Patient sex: M
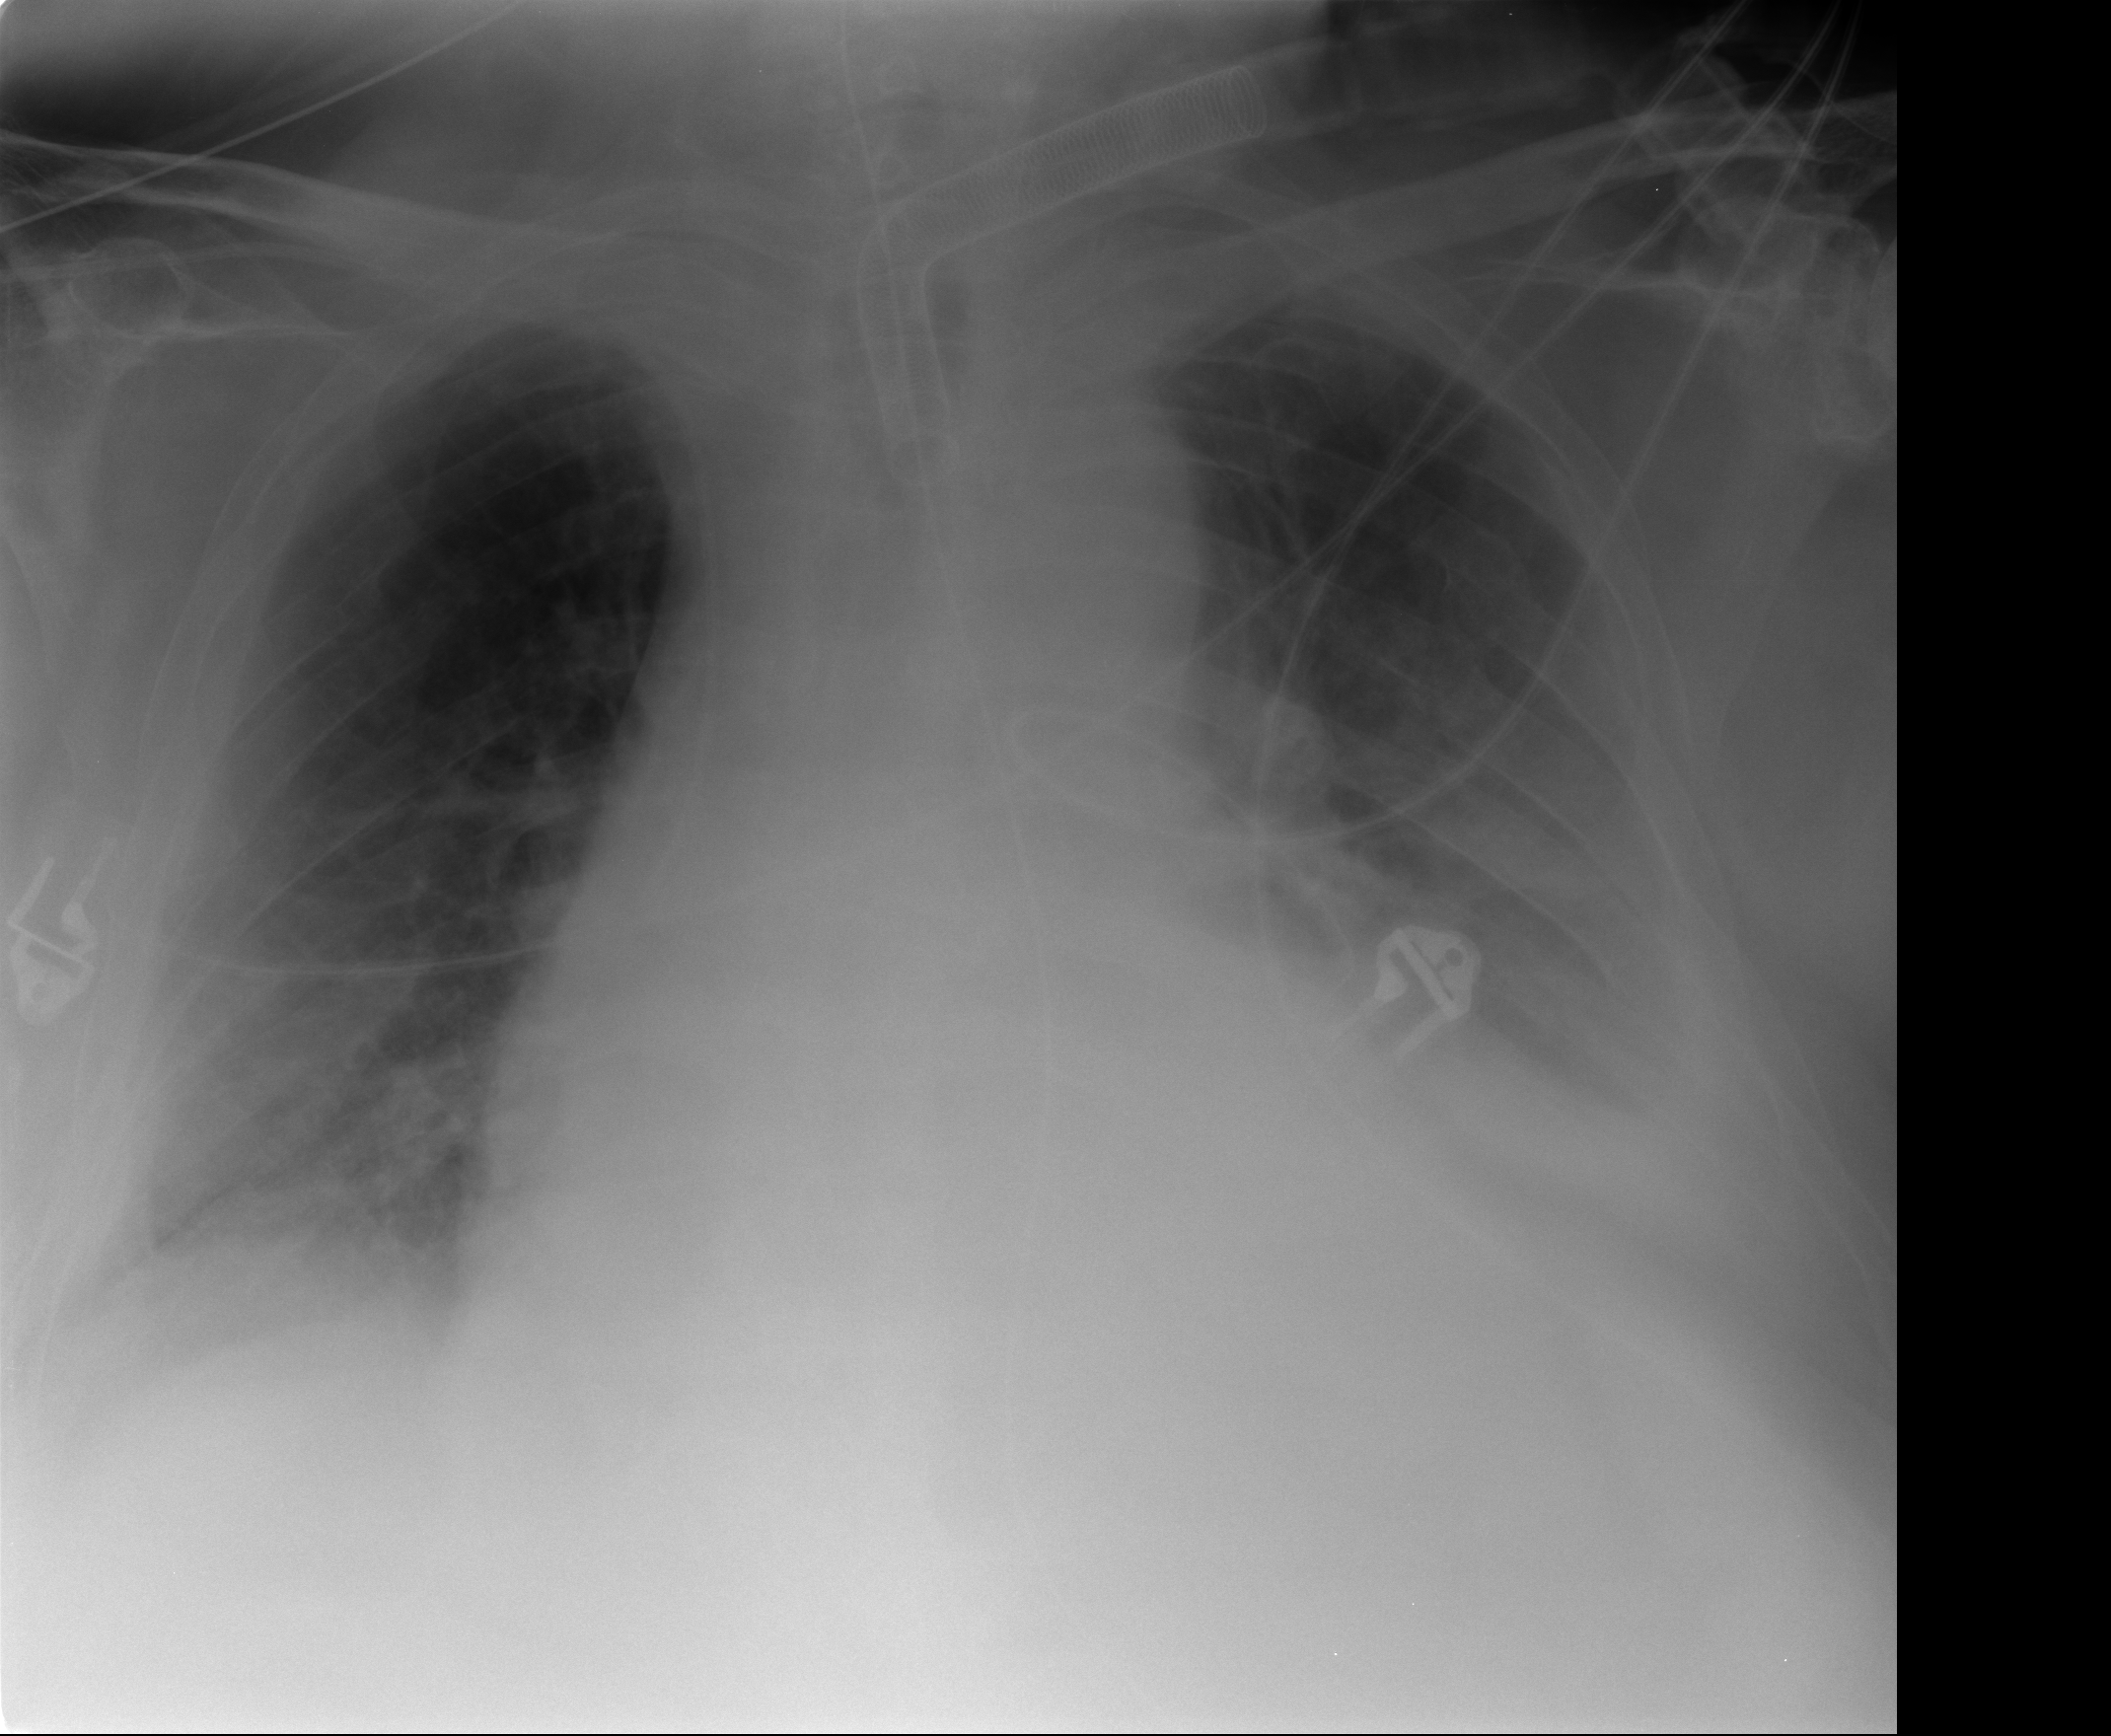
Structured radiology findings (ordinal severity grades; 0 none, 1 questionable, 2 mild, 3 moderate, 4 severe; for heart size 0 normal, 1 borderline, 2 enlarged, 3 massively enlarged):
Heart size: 3
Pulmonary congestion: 2
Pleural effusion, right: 3
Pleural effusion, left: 4
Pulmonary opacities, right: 1
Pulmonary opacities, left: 1
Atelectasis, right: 2
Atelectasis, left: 3